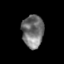
Tissue: skin
Cell type: Epithelial cells
Senescence score: 0.2373
Nuclear area (px): 690
Mean DAPI intensity: 116.391